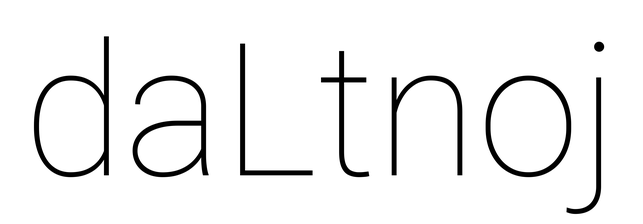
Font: Roboto_Thin